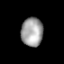
Tissue: lung
Cell type: Epithelial cells
Senescence score: 0.5541
Nuclear area (px): 616
Mean DAPI intensity: 160.206